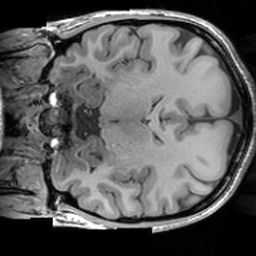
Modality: T1w
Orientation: coronal
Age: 18
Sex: female
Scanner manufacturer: siemens
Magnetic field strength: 3 T
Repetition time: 1.63 s
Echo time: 0.00311 s